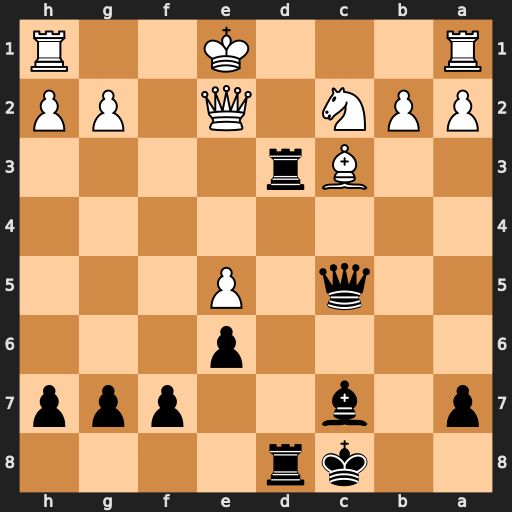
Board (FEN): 2kr4/p1b2ppp/4p3/2q1P3/8/2Br4/PPN1Q1PP/R3K2R
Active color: b
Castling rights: KQ
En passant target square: -
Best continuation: Rxc3 bxc3 Qxc3+